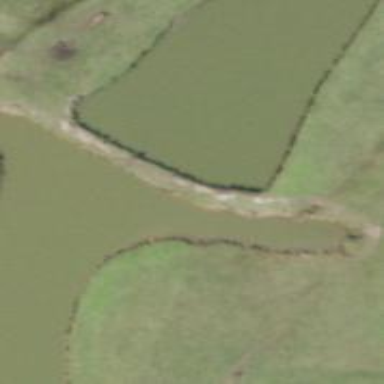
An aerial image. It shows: Dam across waterway.